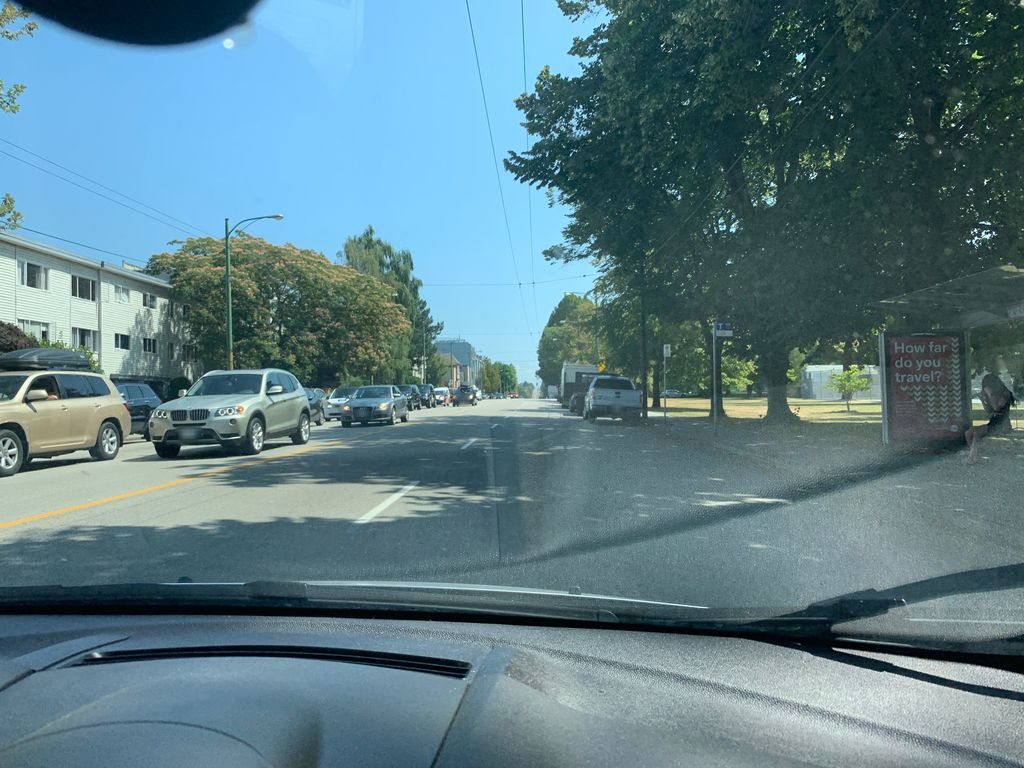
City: vancouver